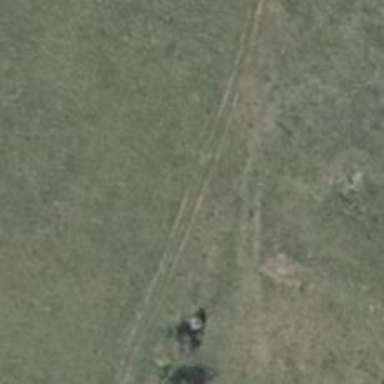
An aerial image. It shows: Grass track with grade3 tracktype.